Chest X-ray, PA view. Patient: 59 years old, sex M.
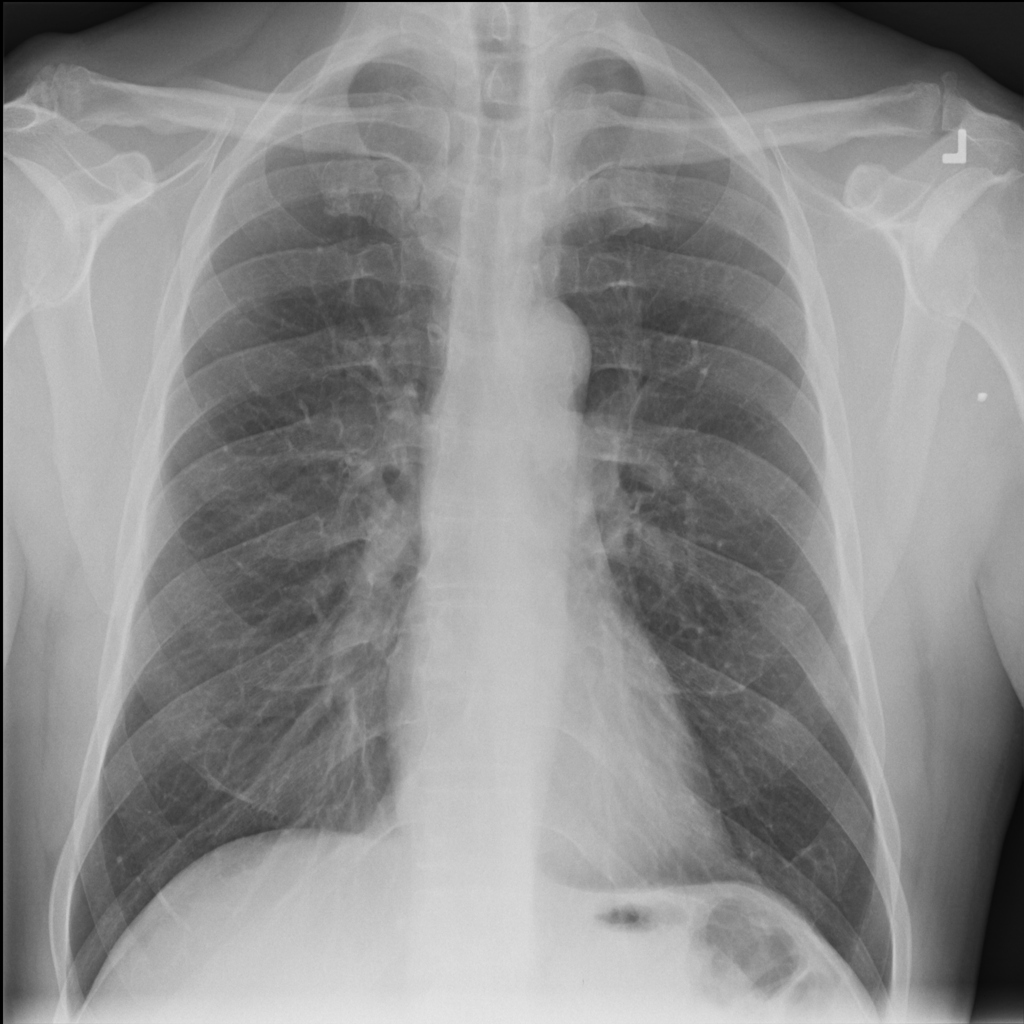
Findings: No Finding